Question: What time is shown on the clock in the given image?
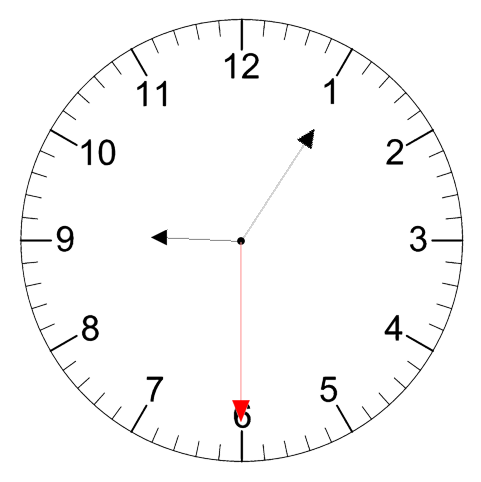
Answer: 09:05:30